Question: I need help with checking the position in array must save ' ' or '*' for later in program to print out a pyramid.
'''
static void Main(string[] args)
{
Console.WriteLine("Enter size: ");
int s = int.Parse(Console.ReadLine());
char[,] pyramid = new char[s, s * 2 - 1];
FillArray(pyramid);
Out(pyramid);
Console.ReadLine();
}
static void FillArray(char[,] t)
{
for (int i = 0; i < t.GetLength(0); i++)
{
for (int j = 0; j < t.GetLength(1); j++)
{
if (j == t.GetLength(1) / 2 || j == t.GetLength(1) / 2 + i || j == t.GetLength(1) / 2 - i)
{
t[i, j] = '*';
}
else t[i, j] = ' ';
}
}
}
static void Out(char[,] t)
{
for (int i = 0; i < t.GetLength(0); i++)
{
for (int j = 0; j < t.GetLength(1); j++)
{
Console.Write(t[i, j]);
}
Console.WriteLine();
}
}
'''
At the moment I get out something like this:

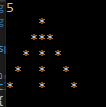
Answer: The code should be like this
'''
int i, j, n;
Console.WriteLine("Enter size: ");
n = int.Parse(Console.ReadLine());
for (i = 0; i < n; i++)
{
for (j = 1; j <= n - i; j++)
Console.Write(" ");
for (j = 1; j <= 2 * i - 1; j++)
Console.Write("*");
Console.Write("
");
}
'''